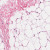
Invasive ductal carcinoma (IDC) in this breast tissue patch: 0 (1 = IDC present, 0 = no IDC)